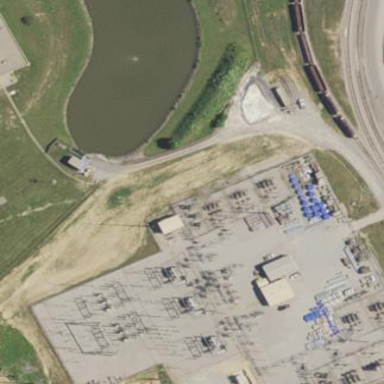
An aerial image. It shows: Power substation.